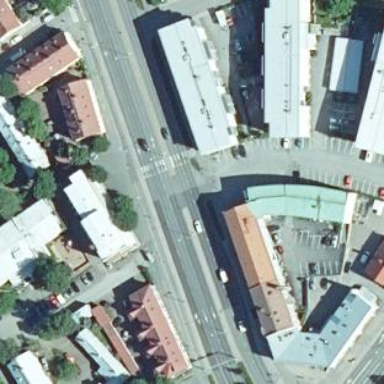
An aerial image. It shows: Pharmacy providing healthcare services.